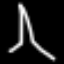
Label: The Eiffel Tower